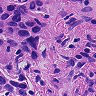
Metastatic tissue present: yes